Question: # Fragment:
'''
public class XYZFragment extends Fragment{
@Override
public void onCreate(Bundle savedInstanceState) {
// TODO Auto-generated method stub
super.onCreate(savedInstanceState);
}
@Override
public View onCreateView(LayoutInflater inflater, ViewGroup container,
Bundle savedInstanceState) {
// TODO Auto-generated method stub
View v = LayoutInflater.from(getActivity()).inflate(R.layout.xyz_fragment,null);
// all code implementations
return v;
}
'''
## I have lot of fragments which I want to bind in ViewPager
---
# Mockup Image

# Request
If any solution for this then please share.. Thank you.
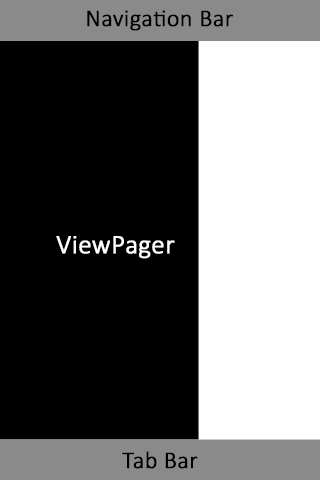
Answer: <URL>
Hope that helps. :)